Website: macys
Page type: store-pickup
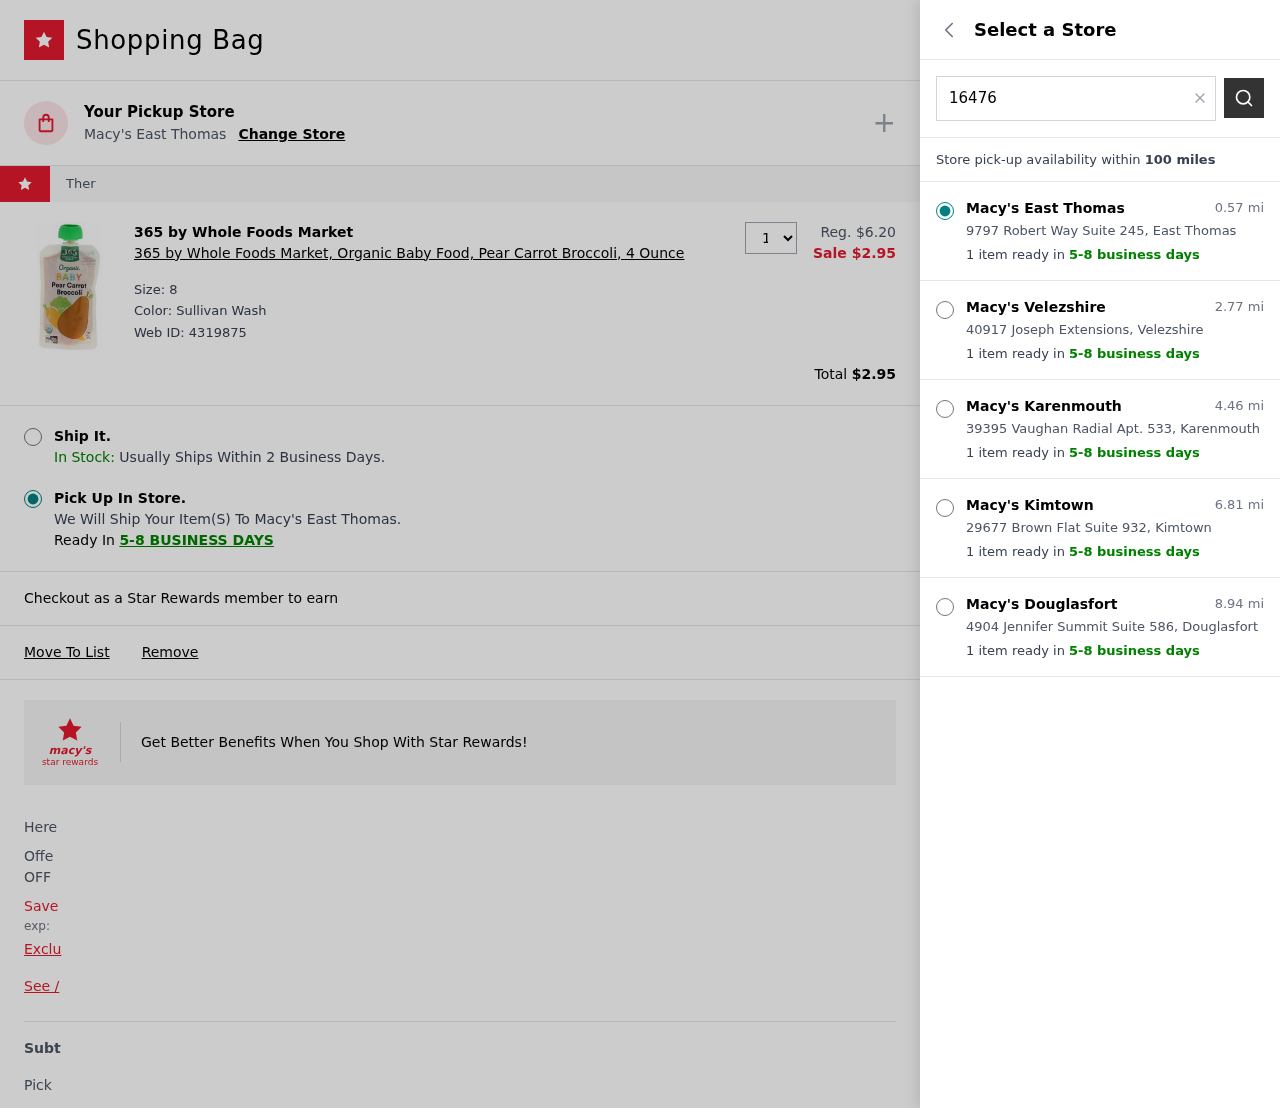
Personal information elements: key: PII_LOCATION1_CITY
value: East Thomas
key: PII_LOCATION1_STREET
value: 9797 Robert Way Suite 245
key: PII_LOCATION2_CITY
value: Velezshire
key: PII_LOCATION2_STREET
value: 40917 Joseph Extensions
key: PII_LOCATION3_CITY
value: Karenmouth
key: PII_LOCATION3_STREET
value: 39395 Vaughan Radial Apt. 533
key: PII_LOCATION4_CITY
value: Kimtown
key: PII_LOCATION4_STREET
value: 29677 Brown Flat Suite 932
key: PII_LOCATION5_CITY
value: Douglasfort
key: PII_LOCATION5_STREET
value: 4904 Jennifer Summit Suite 586
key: PII_POSTCODE
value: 16476
Product elements: key: PRODUCT1_BRAND
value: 365 by Whole Foods Market
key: PRODUCT1_NAME
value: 365 by Whole Foods Market, Organic Baby Food, Pear Carrot Broccoli, 4 Ounce
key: PRODUCT1_PRICE
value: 2.95
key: PRODUCT1_QUANTITY
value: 1
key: PRODUCT1_ORIGINAL_PRICE
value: $6.20
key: PRODUCT1_WEB_ID
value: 4319875
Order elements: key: ORDER_TOTAL
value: $2.95
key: ORDER_DELIVERY_DATE
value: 5-8 business days
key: ORDER_DELIVERY_DATE
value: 5-8 BUSINESS DAYS
Search elements: key: SEARCH_LOCATION
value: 16476